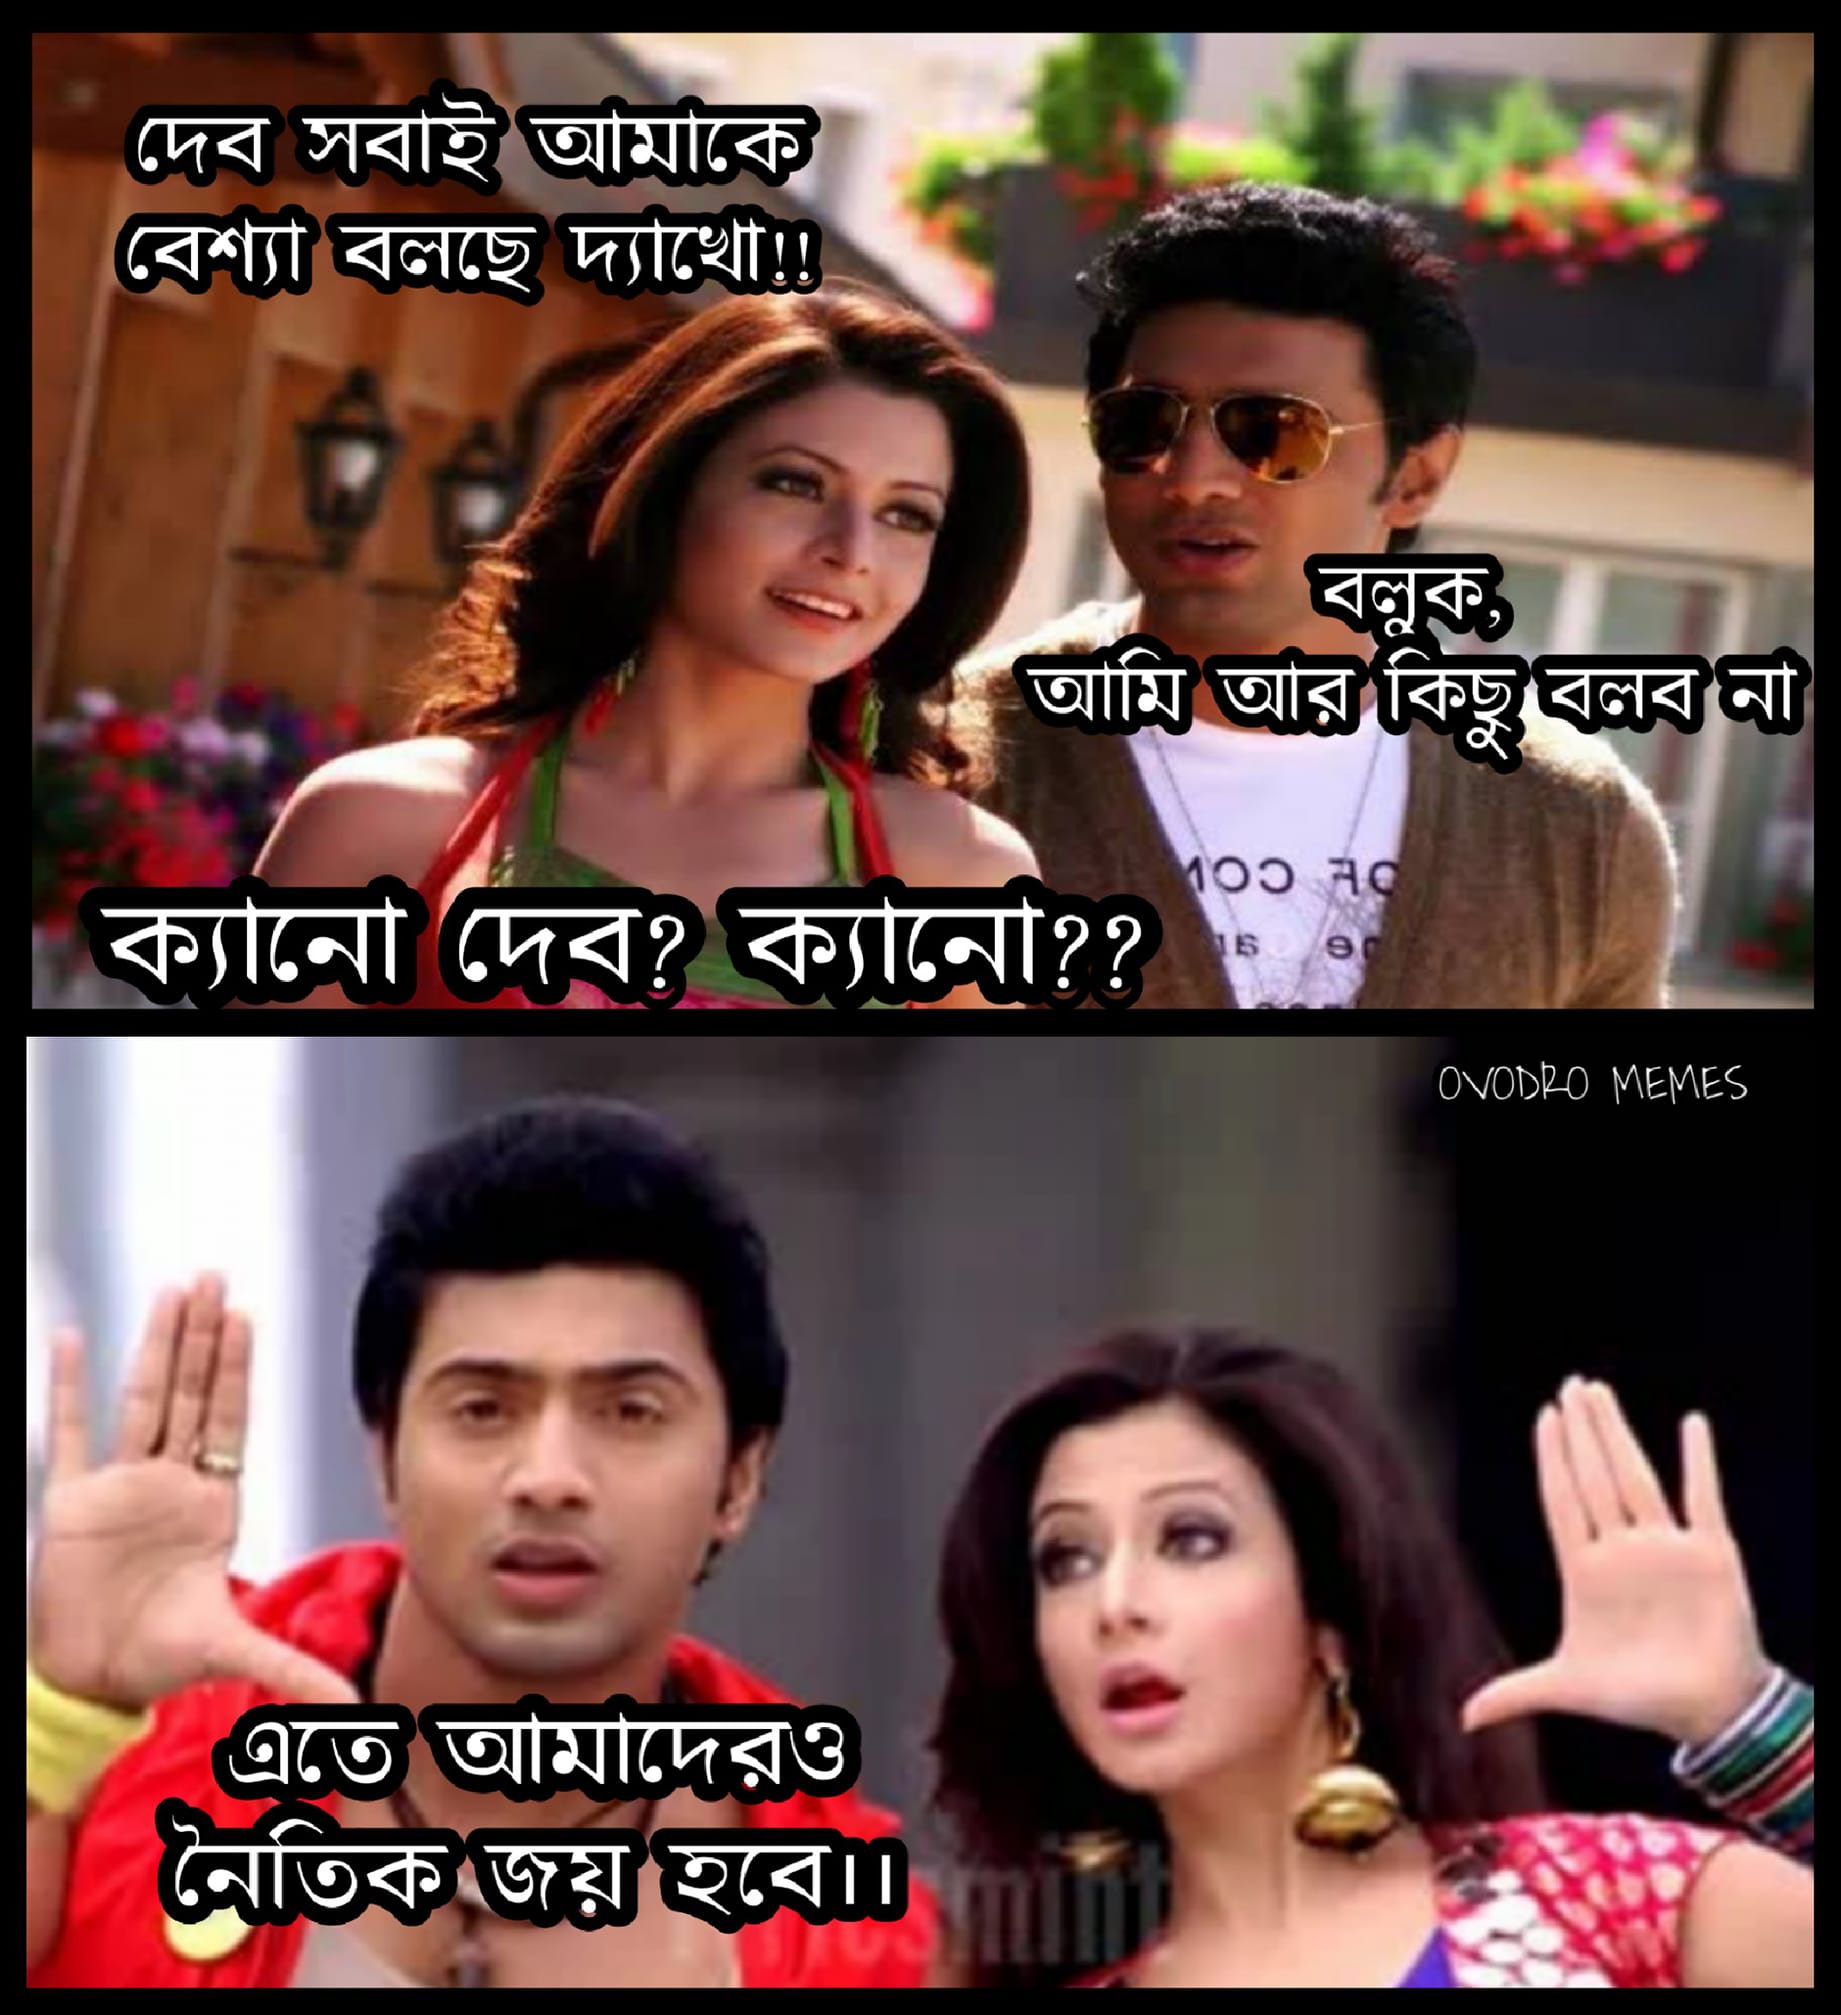
Caption: দেব সবাই আমাকে বেশ্যা বলছে দ্যাথো !!    বলুক, আমি আর কিছু বলব না   ক্যানো দেব ?  ক্যানো ??   এতে আমাদেরও নৈতিক জয় হবে ।।
Label: hate